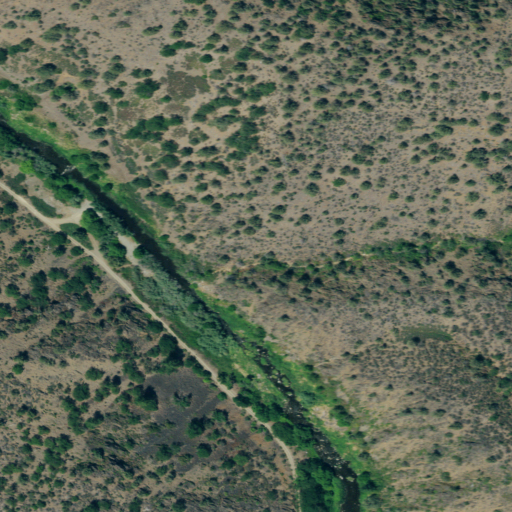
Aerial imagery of valley in California named Modoc Gulch containing shrub, evergreen forest, woody wetlands, and grassland